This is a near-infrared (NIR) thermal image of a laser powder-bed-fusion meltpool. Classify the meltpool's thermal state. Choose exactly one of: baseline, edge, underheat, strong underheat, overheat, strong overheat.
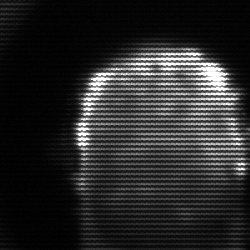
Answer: baseline